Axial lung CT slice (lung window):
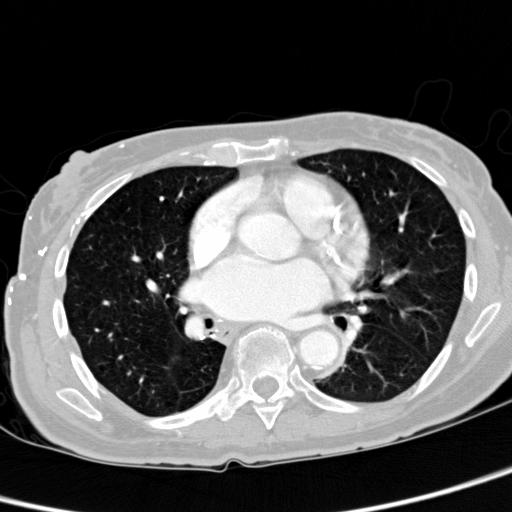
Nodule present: no